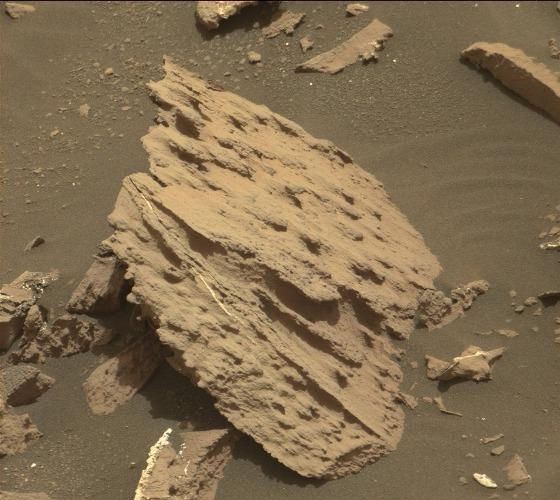
Terrain classes present: Bedrock, Gravel / Sand / Soil, Rock, Shadow